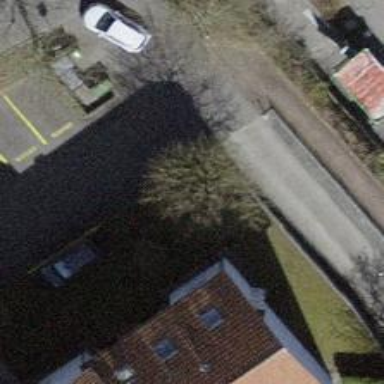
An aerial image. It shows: Parking area.